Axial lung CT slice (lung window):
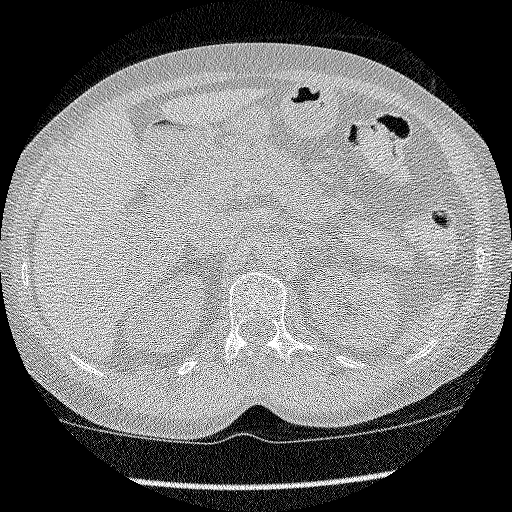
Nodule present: no